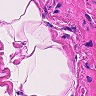
Metastatic tissue present: no